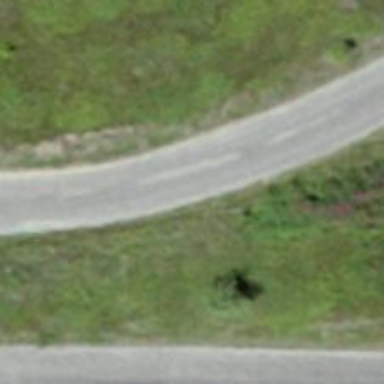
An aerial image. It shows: Unclassified road with compacted surface of grade2 tracktype. It is designed for downhill activities.